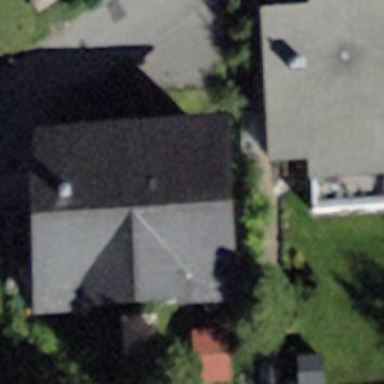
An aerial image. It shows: Building with tiled roof.